Interaction volume radius: 5 \u00c5
Interaction volume height: 30 \u00c5
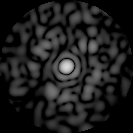
Disorder parameter: 0.8633